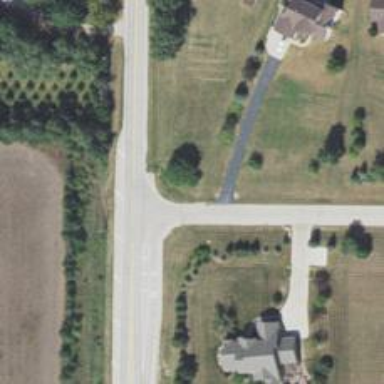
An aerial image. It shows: Driveway leading to service road.